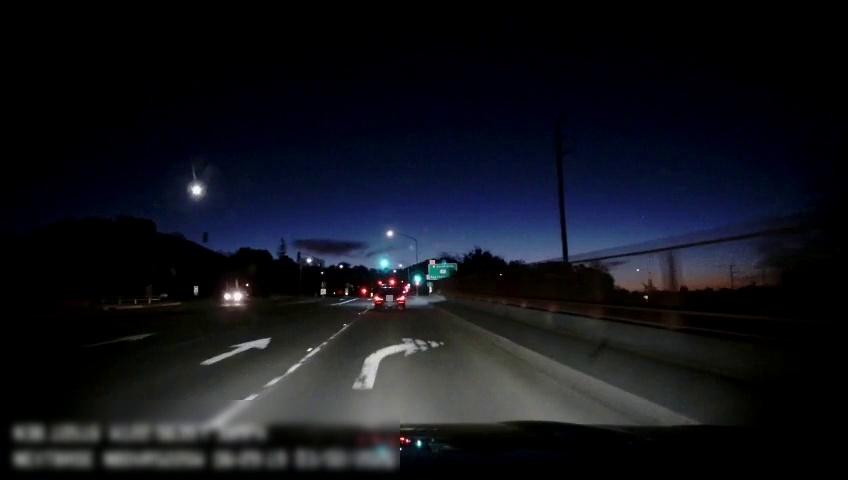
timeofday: Night
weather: Other
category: Drivable Space
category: Vehicles | Car
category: Vehicles | Car
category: Lanes | Current Lane
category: Lanes | Alternate Lane
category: Traffic | Signs
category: Traffic | Signs